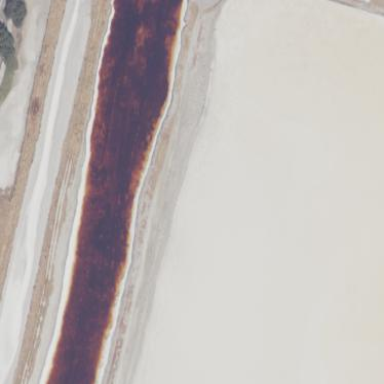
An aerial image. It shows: Salt pond.